Question: I have following output in sha256 online:
<URL>
But in my rust when i do
'''
let mut hasher = Sha256::default();
hasher.update(input_data.secret);
let input_secret_hash: String = format!("{:x}", hasher.finalize());
'''
where
i receive
which is the value as text:
[
How i'm able to receive value as the hex screenshot example
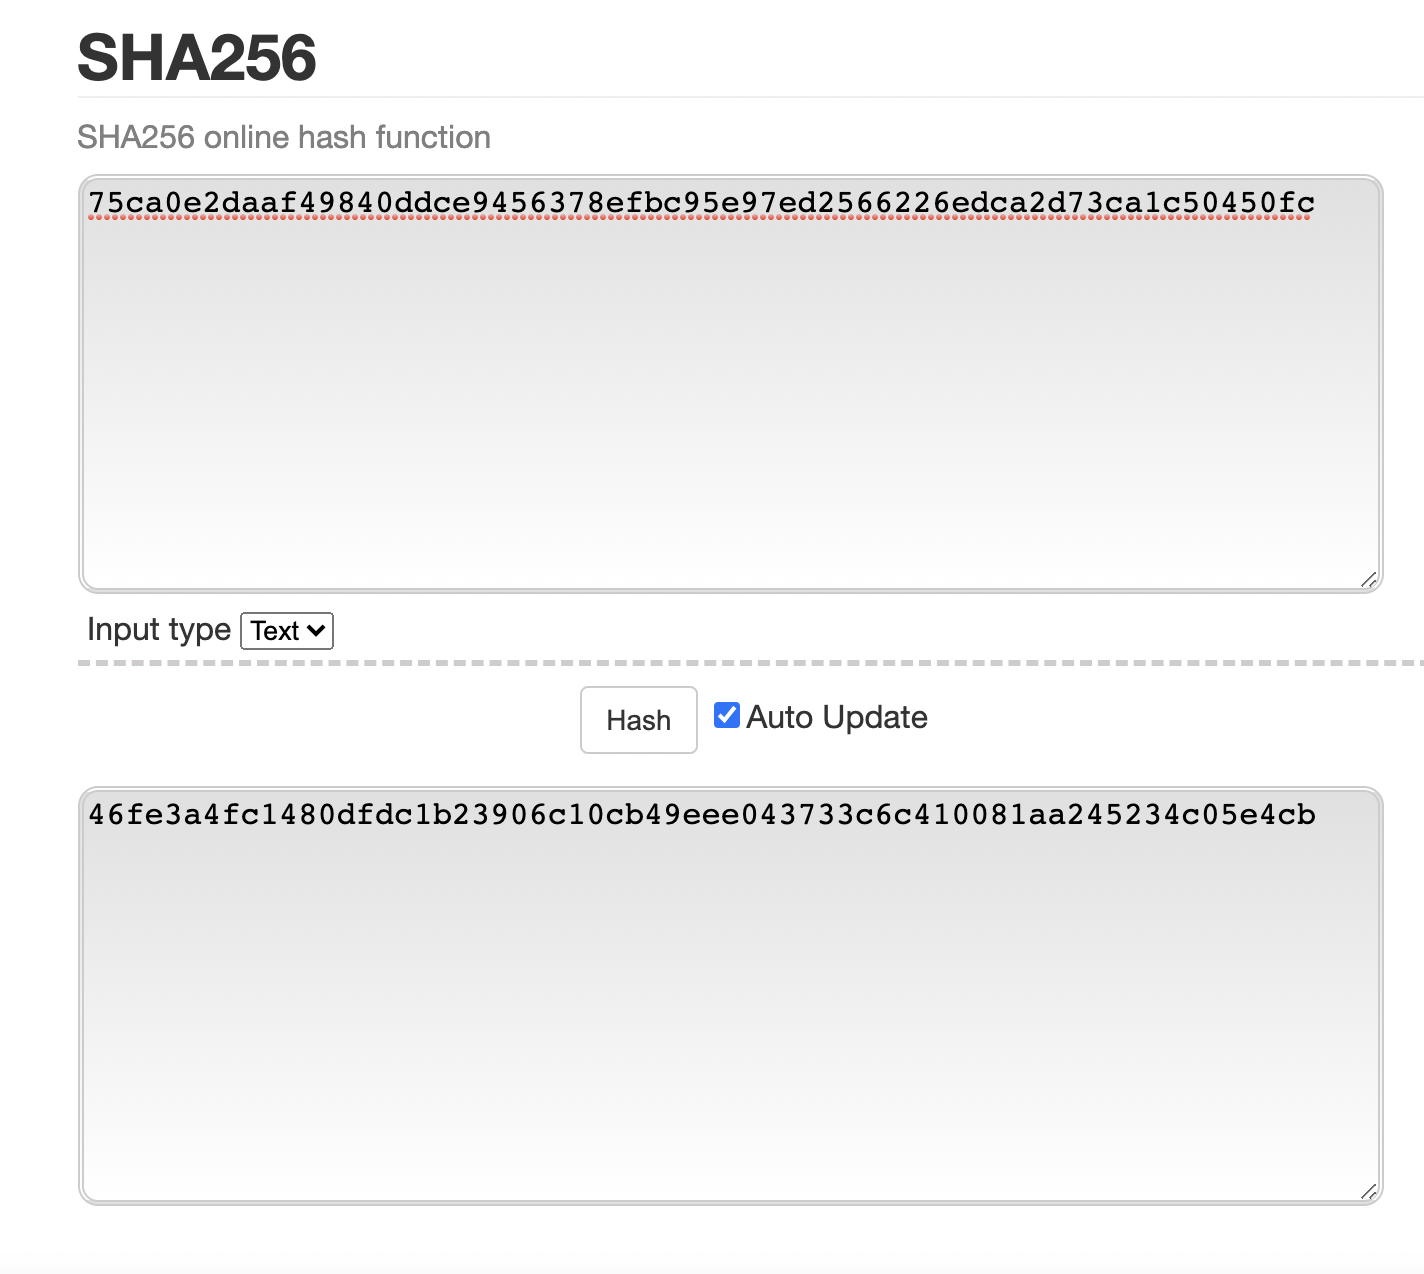
Answer: Just decode your hex into the raw bytes:
'''
use hex;
...
let message: Vec<u8> = hex::decode("75ca0e2daaf49840ddce9456378efbc95e97ed2566226edca2d73ca1c50450fc")
.expect("Invalid Hex String");
...
hasher.update(&message);
...
'''